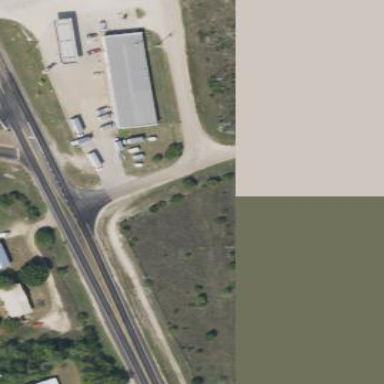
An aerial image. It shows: Fuel station.